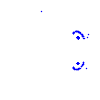
Particle: proton